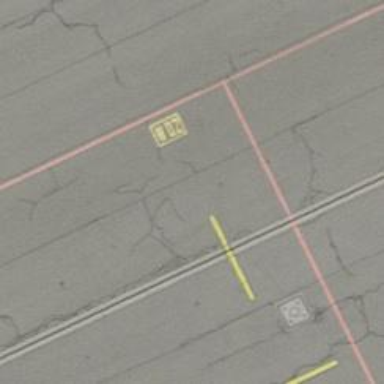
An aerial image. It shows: Airport parking position.